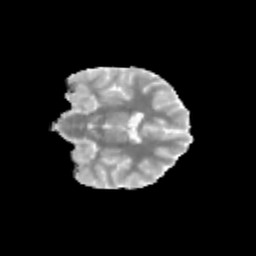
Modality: MD
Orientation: coronal
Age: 11
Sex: female
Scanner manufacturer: siemens
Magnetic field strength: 3 T
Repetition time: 3.8 s
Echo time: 0.07 s